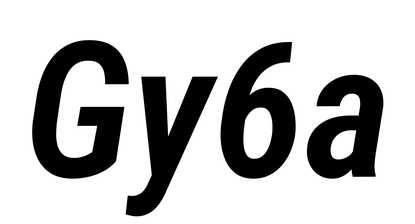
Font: Roboto-Italic_Condensed_SemiBold_Italic